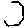
Label: hexagon